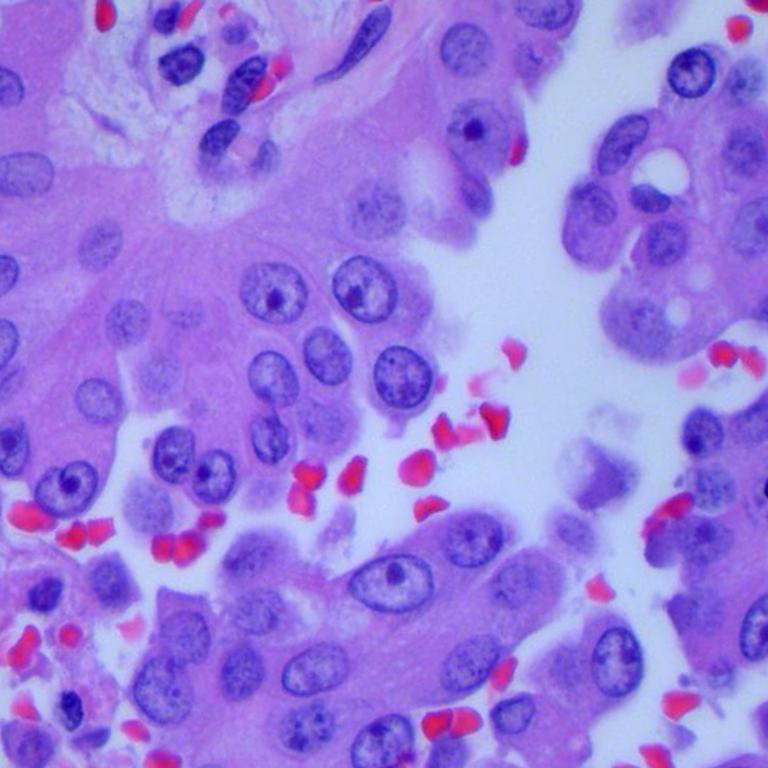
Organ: lung
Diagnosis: adenocarcinomas